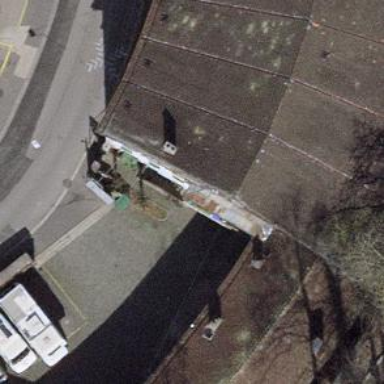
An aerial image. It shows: Theatre.